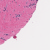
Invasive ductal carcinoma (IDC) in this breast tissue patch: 0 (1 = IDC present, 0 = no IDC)